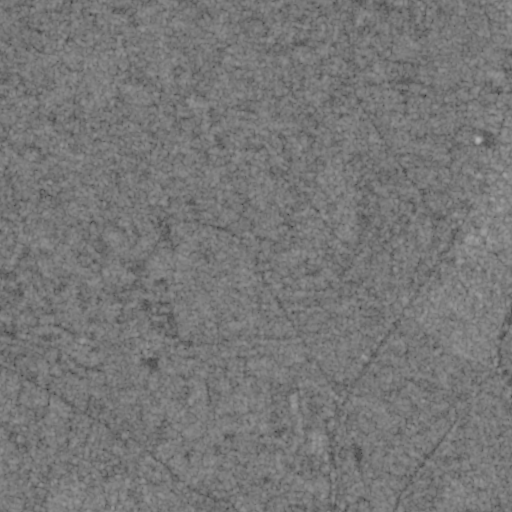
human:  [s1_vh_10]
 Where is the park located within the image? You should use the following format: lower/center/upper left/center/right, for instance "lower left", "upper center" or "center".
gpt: The park is located in the lower right of the image.
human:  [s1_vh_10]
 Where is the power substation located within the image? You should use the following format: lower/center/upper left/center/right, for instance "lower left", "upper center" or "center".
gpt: The power substation is located in the center right of the image.
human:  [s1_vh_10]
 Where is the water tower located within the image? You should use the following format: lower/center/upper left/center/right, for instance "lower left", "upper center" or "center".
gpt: The water tower is located in the center right of the image.
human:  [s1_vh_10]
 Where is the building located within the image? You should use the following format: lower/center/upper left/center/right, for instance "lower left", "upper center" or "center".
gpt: There is no building in the image.

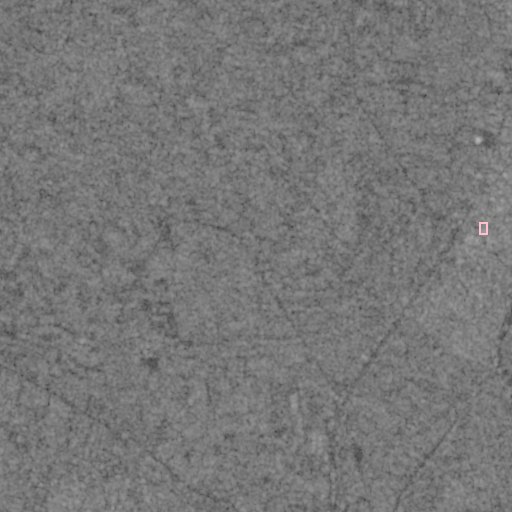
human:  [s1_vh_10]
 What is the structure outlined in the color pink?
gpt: The structure outlined in pink is a power substation.
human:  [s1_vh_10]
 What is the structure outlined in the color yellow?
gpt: There is no yellow outline.